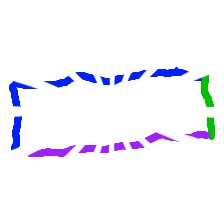
Shape: rectangle